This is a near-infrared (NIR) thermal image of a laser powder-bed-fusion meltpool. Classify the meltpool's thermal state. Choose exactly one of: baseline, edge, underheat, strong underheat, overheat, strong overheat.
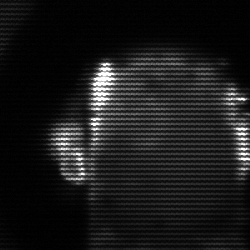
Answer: baseline